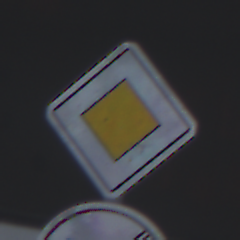
Verkehrszeichen: Vorfahrtsstrasse
Zusatzzeichen unten: EndeGeschwindigkeit70
Umgebung: Outdoor, Suburban
Tageszeit: MorningAfternoon
Wetter: Overcast
Licht: Natural
Jahreszeit: NotSpecified
Kontrast: LowContrast